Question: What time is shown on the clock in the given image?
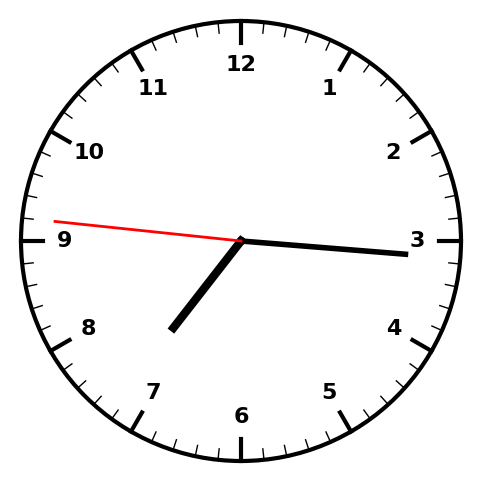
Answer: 07:15:46